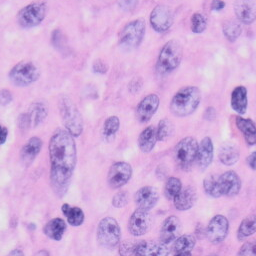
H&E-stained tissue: Skin